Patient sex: F
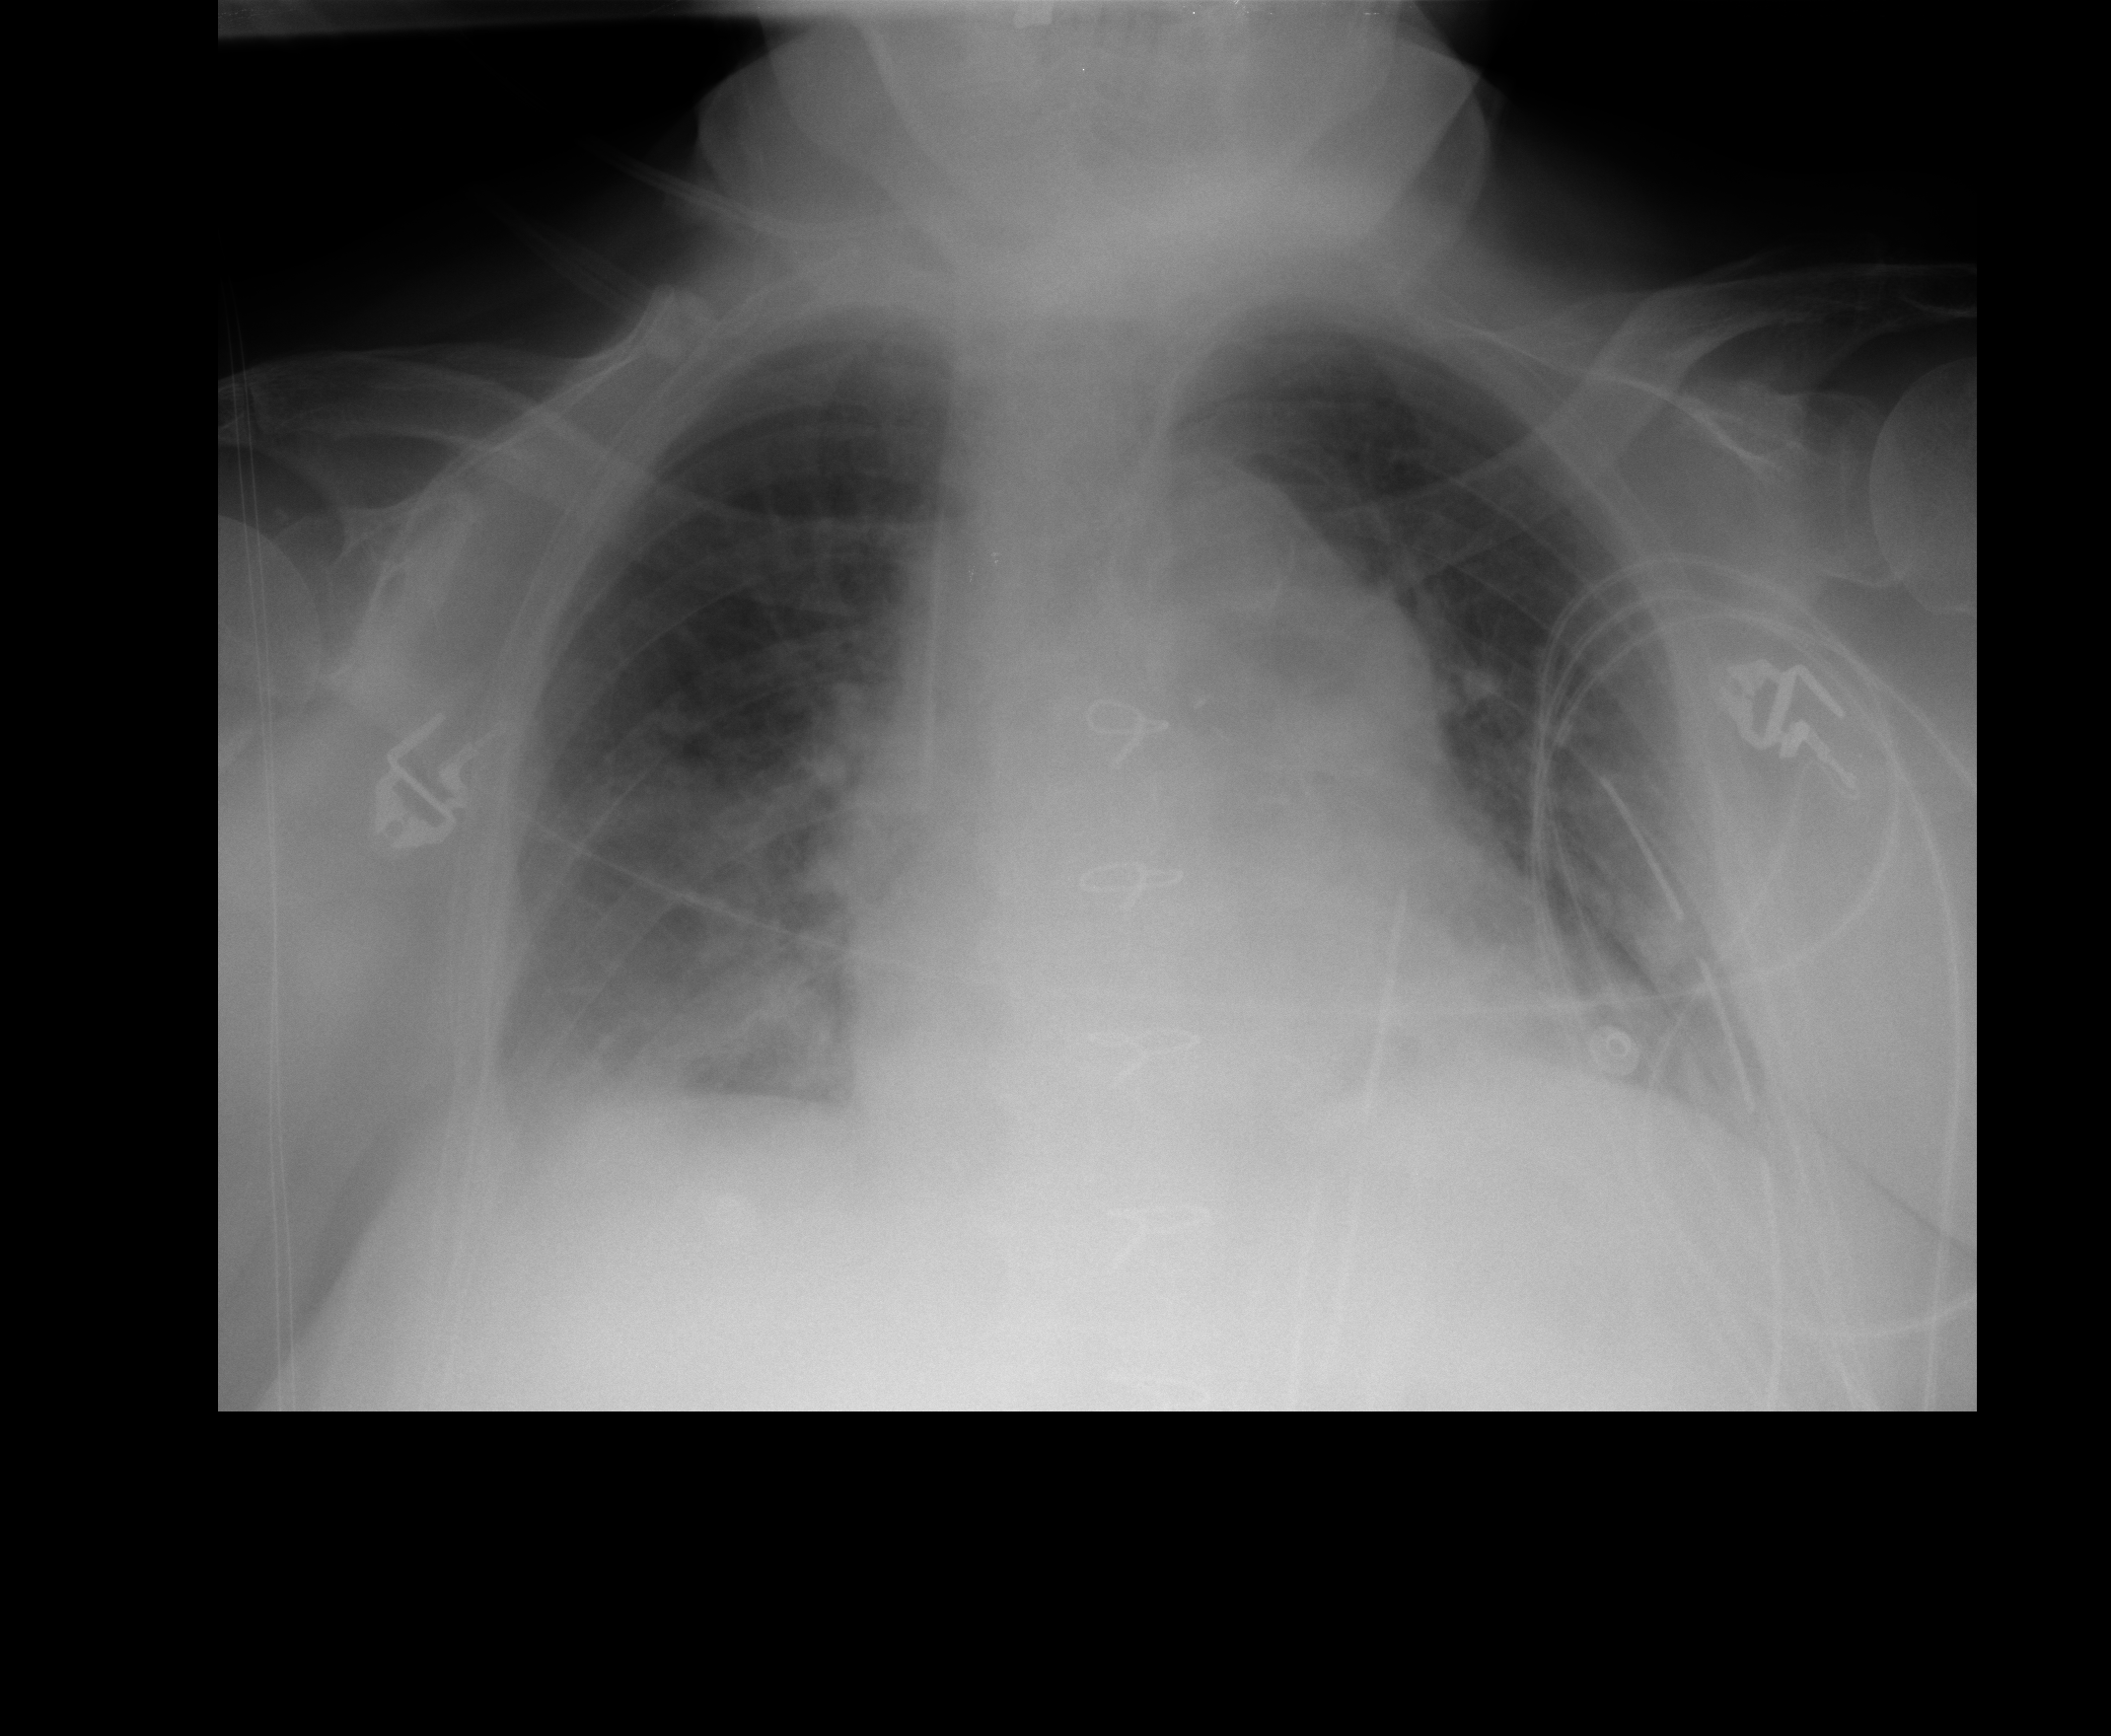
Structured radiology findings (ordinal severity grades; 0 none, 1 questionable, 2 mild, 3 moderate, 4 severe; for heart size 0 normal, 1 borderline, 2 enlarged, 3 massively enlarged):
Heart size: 0
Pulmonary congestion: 2
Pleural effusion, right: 1
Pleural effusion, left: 2
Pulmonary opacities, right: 0
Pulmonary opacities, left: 0
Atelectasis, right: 2
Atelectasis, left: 2